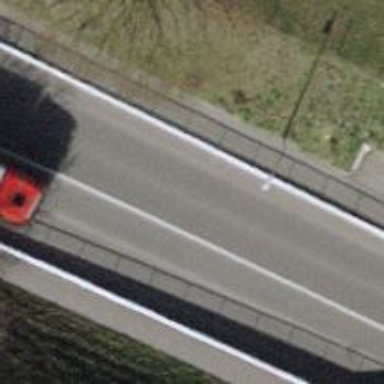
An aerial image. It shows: Primary highway with asphalt surface and cycle track.